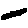
Label: cat